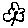
Label: flower